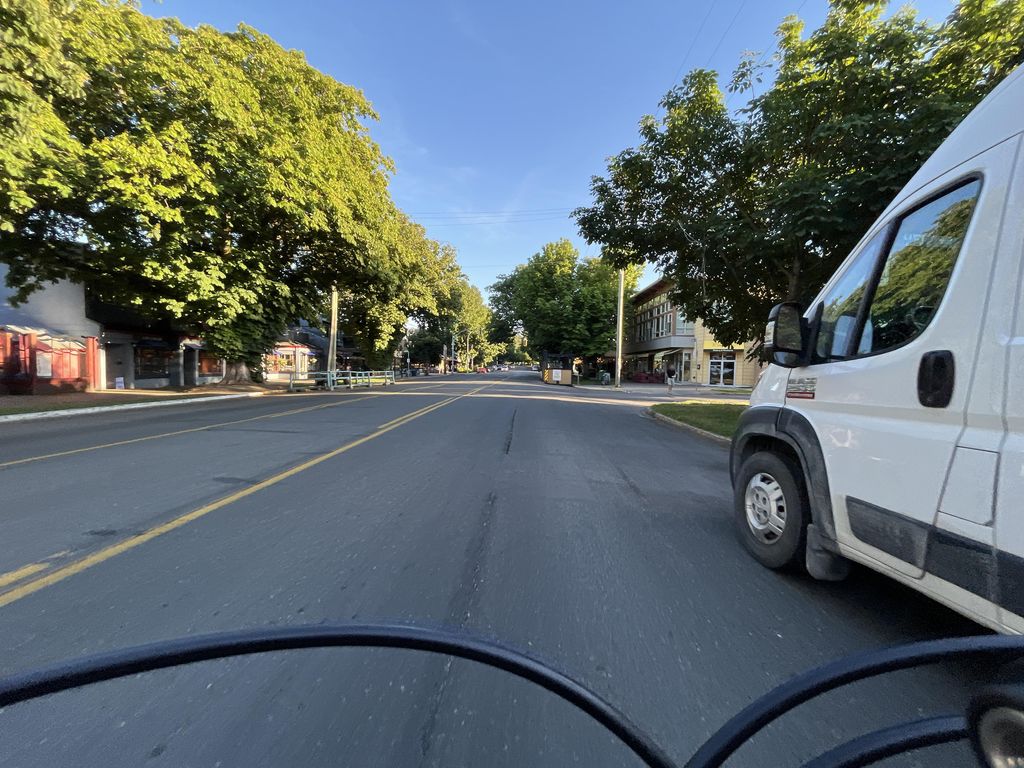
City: victoria